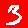
Digit: 3